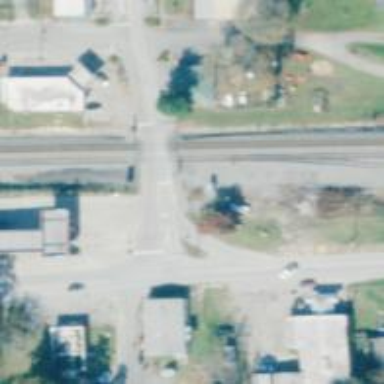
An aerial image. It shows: Level crossing with lights at railway intersection.